Question: I am displaying a column type chart on my Asp.net page. The code is as follows :
'''
private DataSet FetchDummyChartData()
{
DataSet ds = new DataSet();
DataTable table = new DataTable();
table.Columns.Add("Product", typeof(string));
table.Columns.Add("Status", typeof(string));
table.Columns.Add("Count", typeof(int));
table.Rows.Add("FRA", "Completed", 20);
table.Rows.Add("FRA", "Exceptions", 10);
table.Rows.Add("Swaption", "Exceptions", 15);
table.Rows.Add("Swaption", "Completed", 50);
table.Rows.Add("Cap/Floor", "Exceptions", 40);
table.Rows.Add("Cap/Floor", "Approval Pending", 10);
table.Rows.Add("Single currency swap", "Completed", 70);
table.Rows.Add("Single currency swap", "Approval Pending", 30);
table.Rows.Add("Cross currency swap", "Completed", 60);
table.Rows.Add("Cross currency swap", "Exceptions", 20);
table.Rows.Add("IRS", "Completed", 40);
table.Rows.Add("IRS", "Approval Pending", 70);
table.Rows.Add("Single currency Option", "Completed", 70);
table.Rows.Add("Single currency Option", "Exceptions", 50);
table.Rows.Add("Some Derivative", "Completed", 40);
table.Rows.Add("Some Derivative", "Exceptions", 10);
table.Rows.Add("Some Derivative", "Approval Pending", 50);
ds.Tables.Add(table);
return ds;
}
Chart2.DataBindCrossTable(new DataView(FetchDummyChartData().Tables[0]), "Status", "Product", "Count", null);
'''
The problem is that if items on X-axis contains larger than 3-4 items, (Here the items "FRA", "IRS" etc represents the X-axis) then the last columns aren't displayed. Note that this is a multiline chart. This is very wierd behaviour. There is no CSS/space issue, I checked that.
Here is the screenshot :

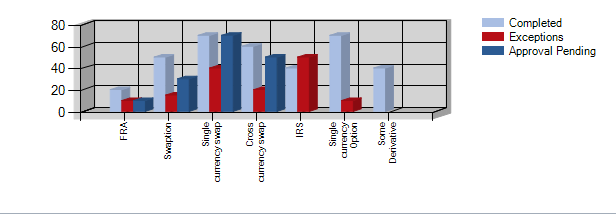
Answer: The problem is you are grouping the data with 'Status' but you don't have 'Status' values for each 'Product' on the 'X axis'. So there are 'EmptyPoints' in the series. Now you could use
'''
Chart2.DataManipulator.InsertEmptyPoints(1, IntervalType.Days, "series name");
'''
but the 'IntervalType' is an 'enum' predfined with 'Number', 'Years', 'Months' etc. but our 'IntervalType' should be 'Status'. I haven't checked if it is possible to define custom 'IntervalType', so the best bet is to check the table for missing 'Status' entries for each 'Product' in the 'DataTable' and fill them with a default value, then the chart will display correctly.
'''
table.Rows.Add("FRA", "Completed", 20);
table.Rows.Add("FRA", "Exceptions", 10);
table.Rows.Add("FRA", "Approval Pending", 0);
table.Rows.Add("Swaption", "Exceptions", 15);
table.Rows.Add("Swaption", "Completed", 50);
table.Rows.Add("Swaption", "Approval Pending", 0);
table.Rows.Add("Cap/Floor", "Exceptions", 40);
table.Rows.Add("Cap/Floor", "Approval Pending", 10);
table.Rows.Add("Cap/Floor", "Completed", 0);
table.Rows.Add("Single currency swap", "Completed", 70);
table.Rows.Add("Single currency swap", "Approval Pending", 30);
table.Rows.Add("Single currency swap", "Exceptions", 0);
table.Rows.Add("Cross currency swap", "Exceptions", 20);
table.Rows.Add("Cross currency swap", "Completed", 0);
table.Rows.Add("Cross currency swap", "Approval Pending", 0);
table.Rows.Add("IRS", "Completed", 40);
table.Rows.Add("IRS", "Approval Pending", 70);
table.Rows.Add("IRS", "Exceptions", 0);
table.Rows.Add("Single currency Option", "Completed", 70);
table.Rows.Add("Single currency Option", "Exceptions", 50);
table.Rows.Add("Single currency Option", "Approval Pending", 0);
table.Rows.Add("Some Derivative", "Completed", 40);
table.Rows.Add("Some Derivative", "Exceptions", 10);
table.Rows.Add("Some Derivative", "Approval Pending", 50);
'''